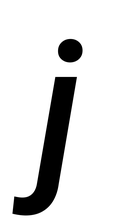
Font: Roboto-Italic_Medium_Italic